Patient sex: M
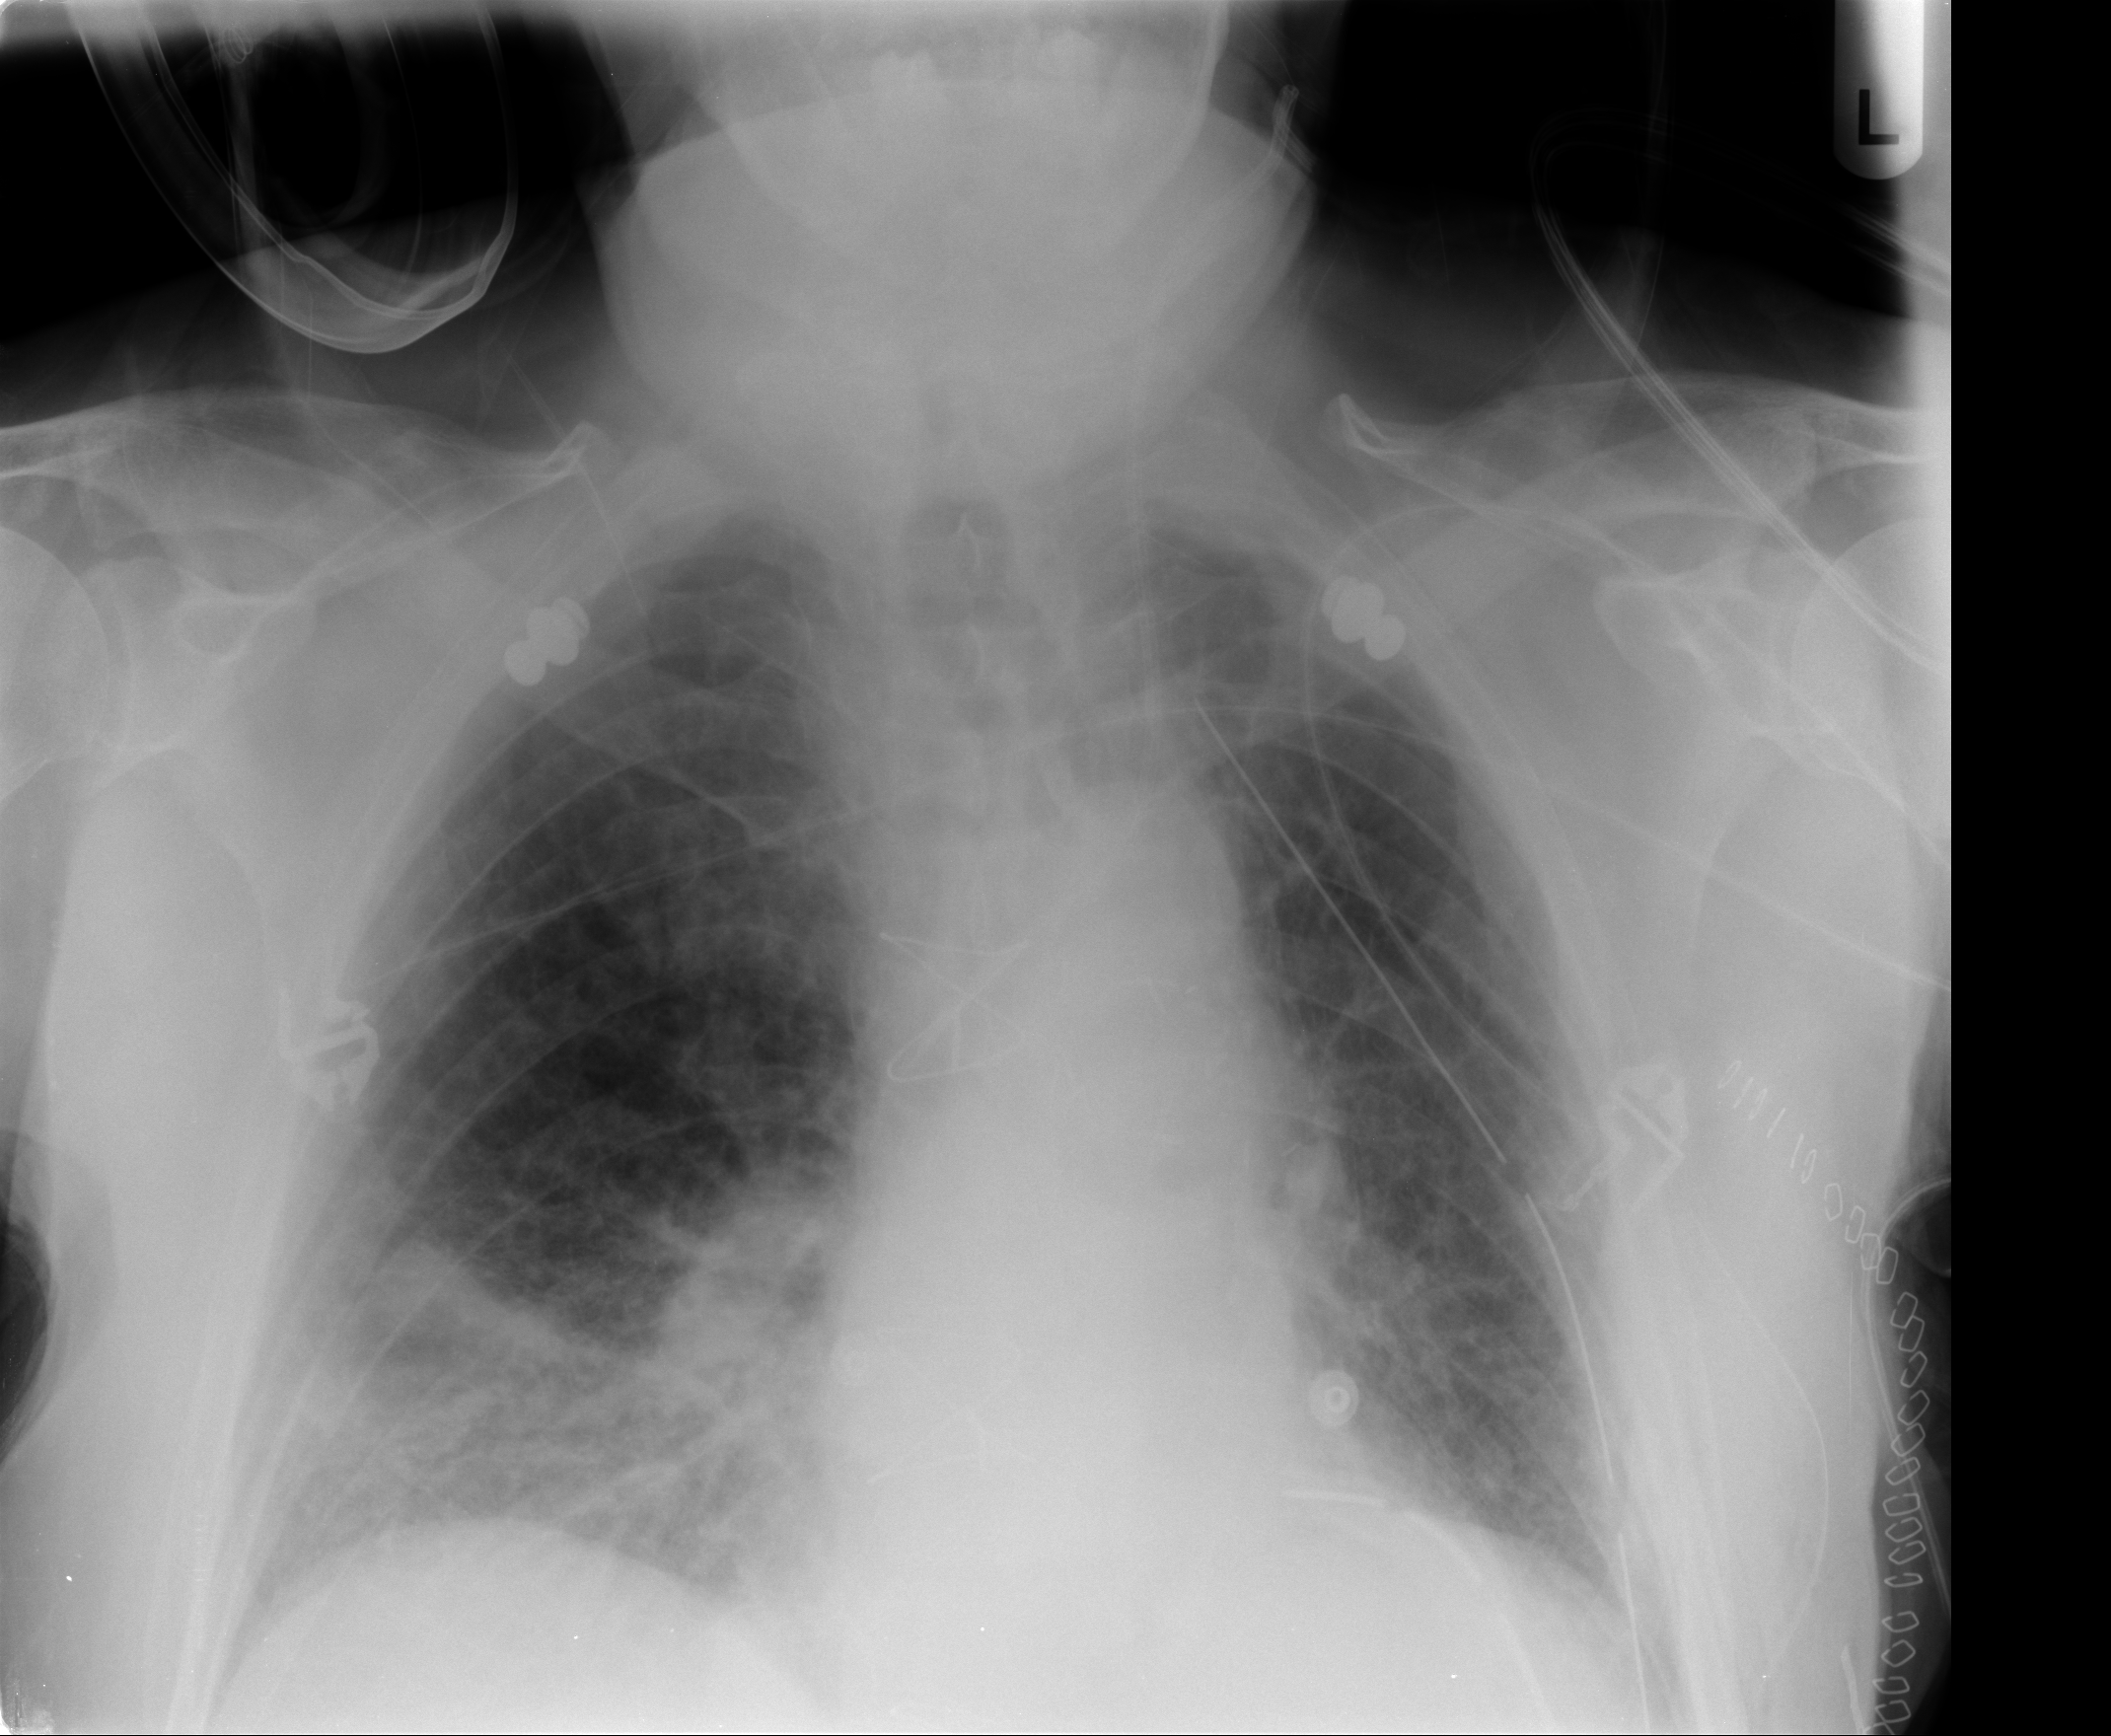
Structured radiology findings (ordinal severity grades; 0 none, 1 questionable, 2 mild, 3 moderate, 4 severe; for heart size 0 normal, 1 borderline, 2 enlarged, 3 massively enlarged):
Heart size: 0
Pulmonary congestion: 0
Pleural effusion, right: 0
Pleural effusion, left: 0
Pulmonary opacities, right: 2
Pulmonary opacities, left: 0
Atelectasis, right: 2
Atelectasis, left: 1